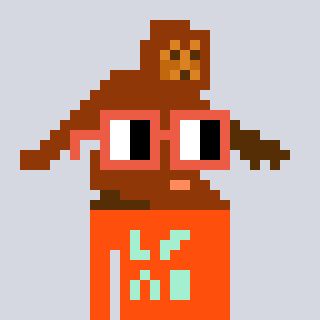
a pixel art character with square orange glasses, a bigfoot-shaped head and a orange-colored body on a cool background